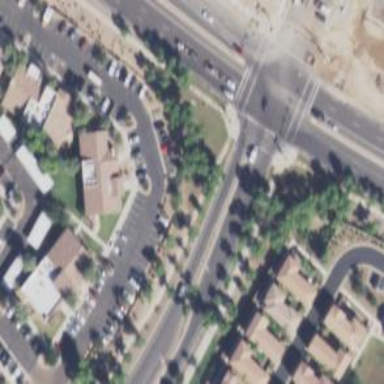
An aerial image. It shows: Solid stop line on the road.